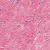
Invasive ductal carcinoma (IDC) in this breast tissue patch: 0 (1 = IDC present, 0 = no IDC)